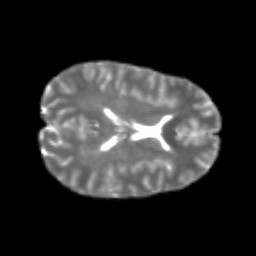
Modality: T2w
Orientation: axial
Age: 21
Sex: male
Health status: healthy
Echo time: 0.074 s